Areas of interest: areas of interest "Tennis Court"
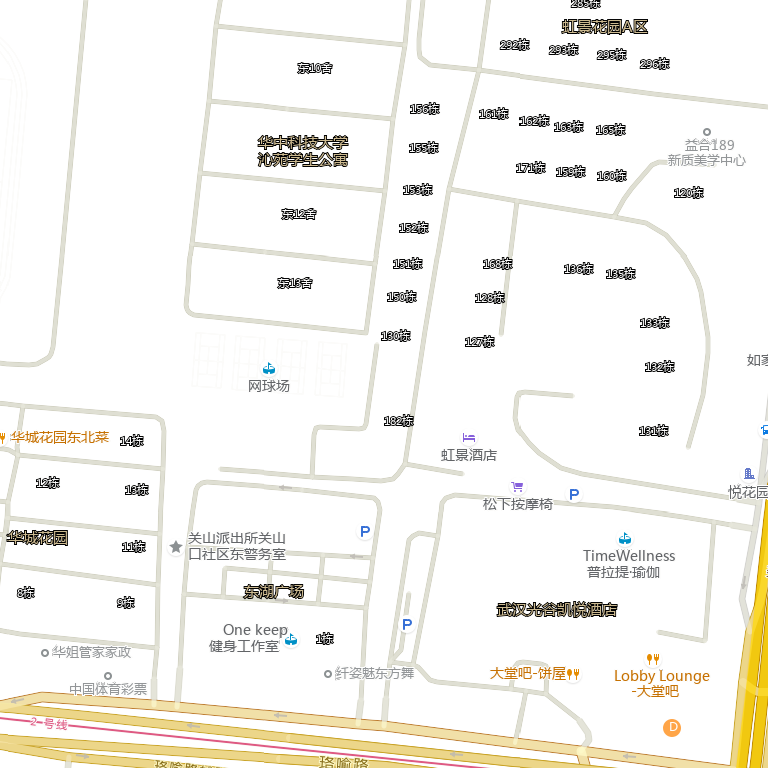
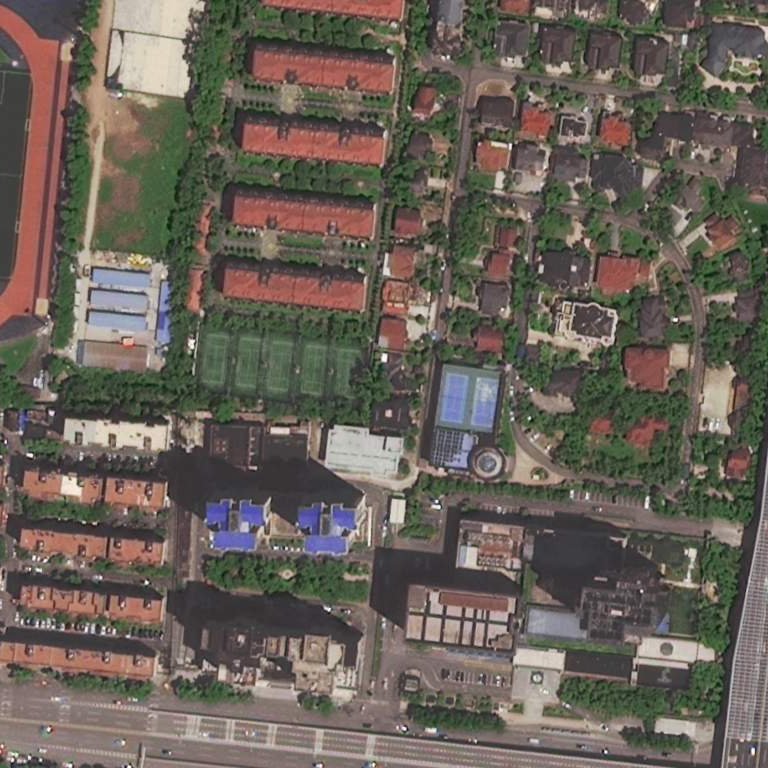